Interaction volume radius: 5 \u00c5
Interaction volume height: 25 \u00c5
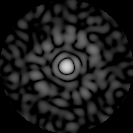
Disorder parameter: 0.8625